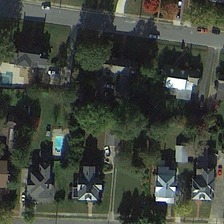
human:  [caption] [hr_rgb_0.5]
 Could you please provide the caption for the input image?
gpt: some buildings and green trees are in a medium residential area .

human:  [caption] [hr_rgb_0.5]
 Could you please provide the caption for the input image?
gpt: some buildings and green trees are in a medium residential area .

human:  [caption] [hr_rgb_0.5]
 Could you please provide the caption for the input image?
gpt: some buildings and green trees are in a medium residential area .

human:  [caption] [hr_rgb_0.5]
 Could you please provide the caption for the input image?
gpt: some buildings and green trees are in a medium residential area .

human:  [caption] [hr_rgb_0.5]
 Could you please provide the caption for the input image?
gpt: some buildings and green trees are in a medium residential area .